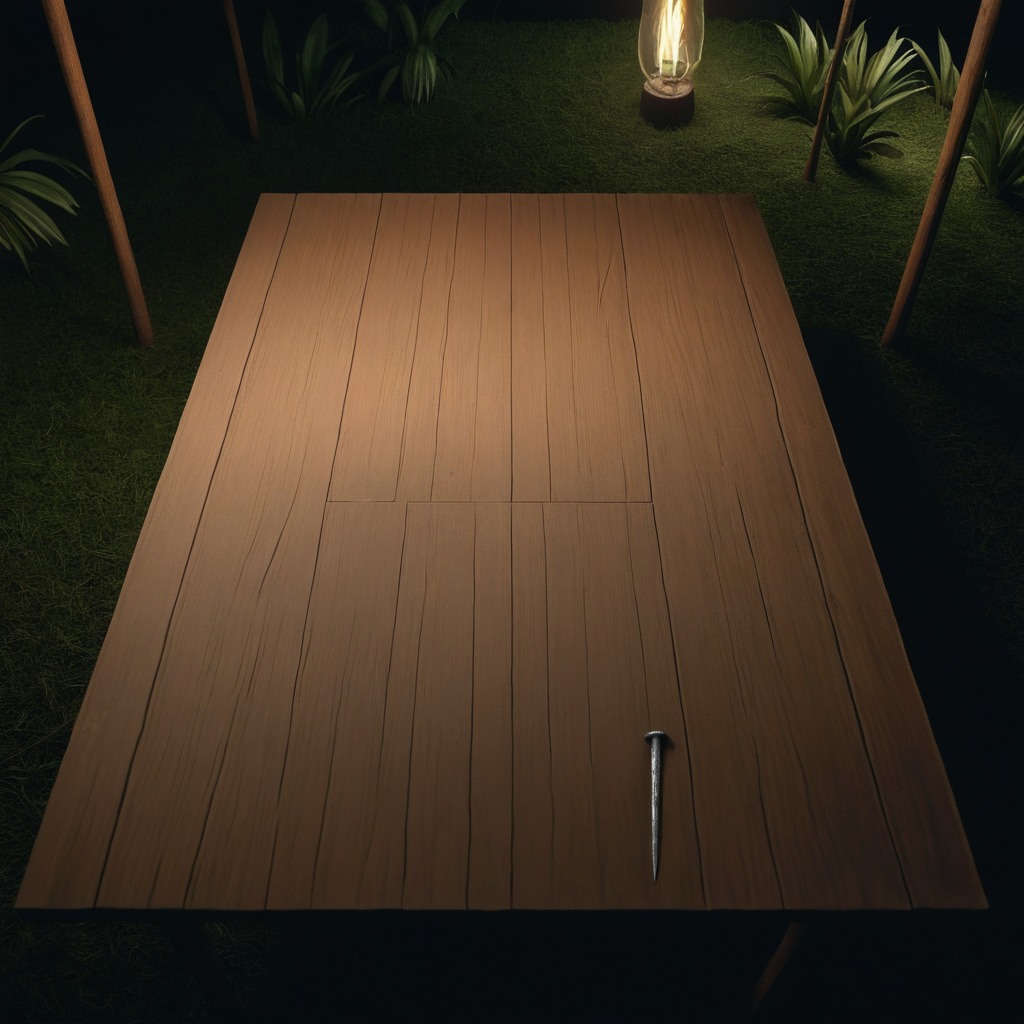
A iron nail is lying on the wooden table inside a jungle field workshop tent at night.